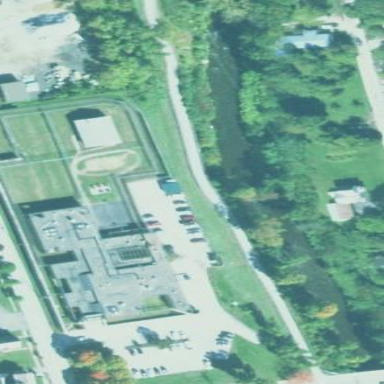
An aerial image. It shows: Prison.